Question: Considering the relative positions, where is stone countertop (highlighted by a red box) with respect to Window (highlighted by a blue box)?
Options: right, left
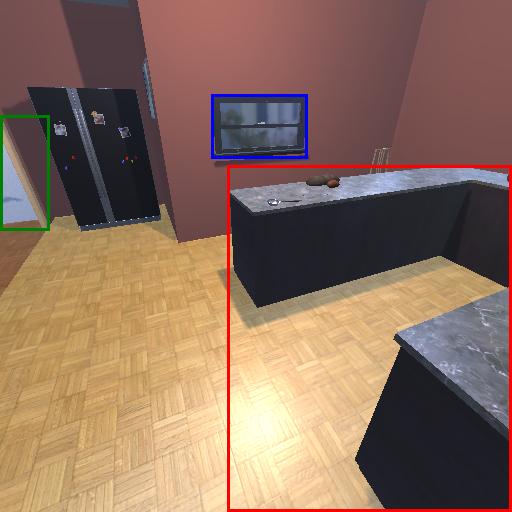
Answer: right